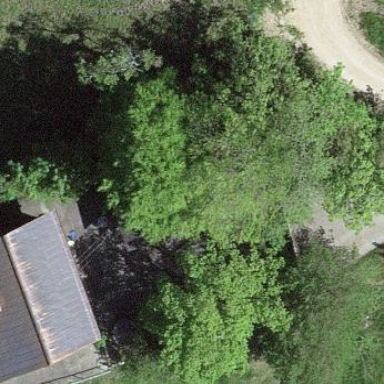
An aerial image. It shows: Shed.